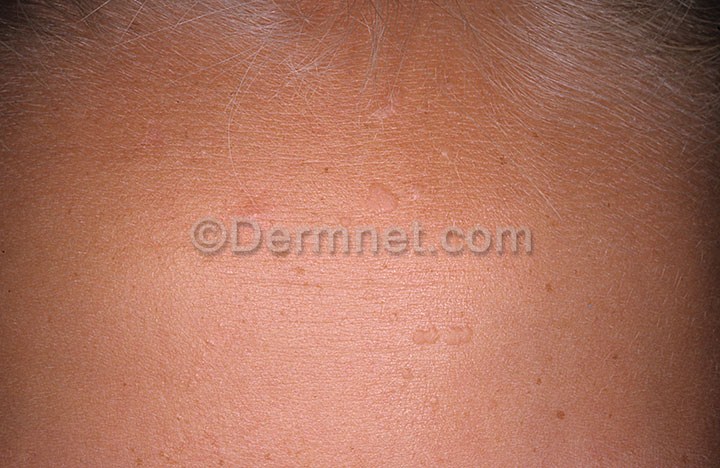
Disease: Warts Molluscum and other Viral Infections